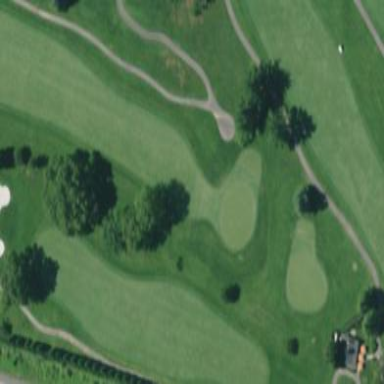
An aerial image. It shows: Golf fairway surrounded by grass.